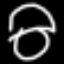
Label: mushroom